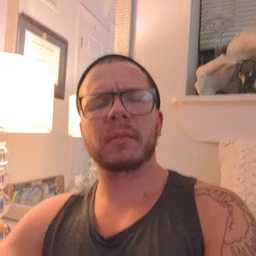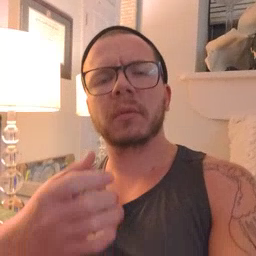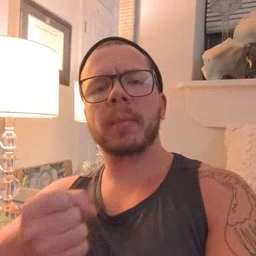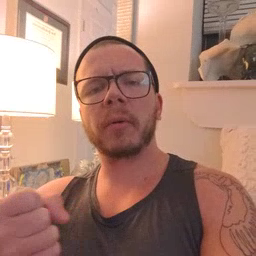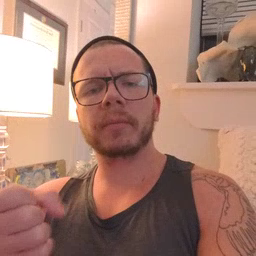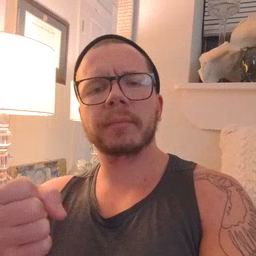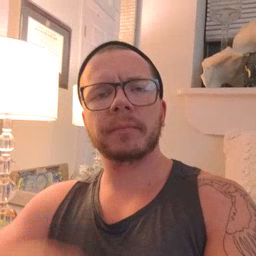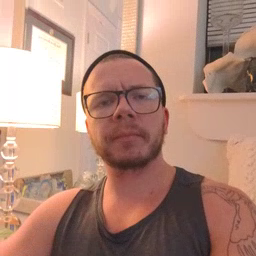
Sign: milk